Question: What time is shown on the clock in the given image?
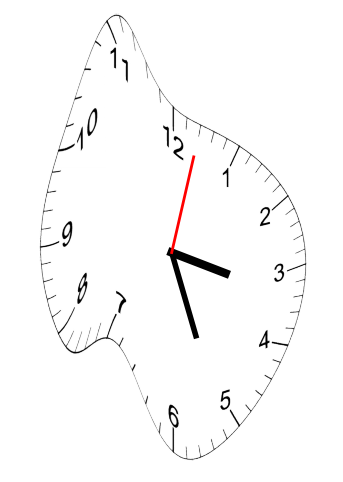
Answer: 03:26:02